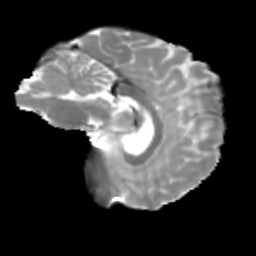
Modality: T2w
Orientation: sagittal
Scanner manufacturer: siemens
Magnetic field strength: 3 T
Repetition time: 4 s
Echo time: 0.0594 s